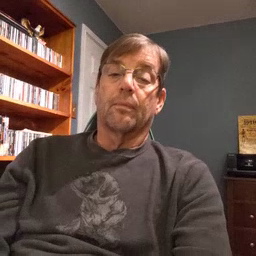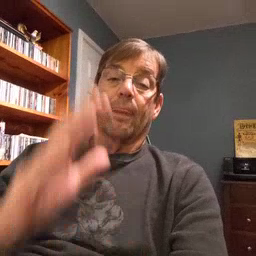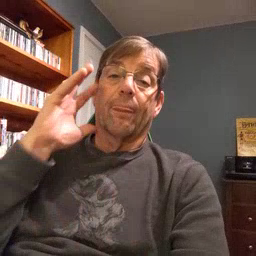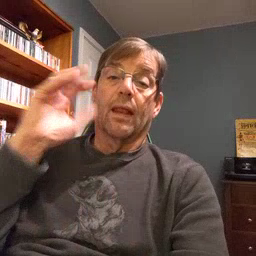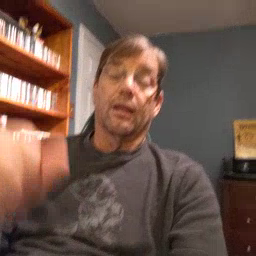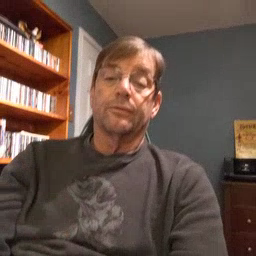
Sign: loud